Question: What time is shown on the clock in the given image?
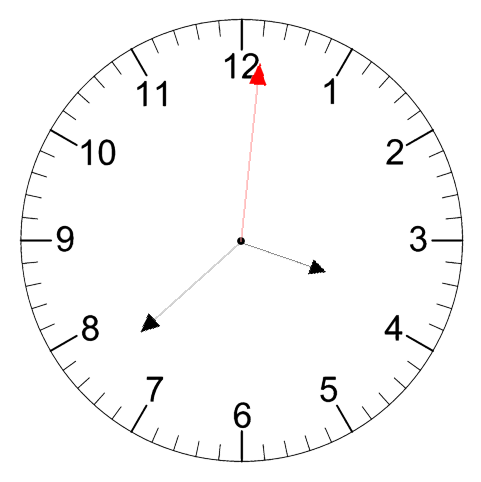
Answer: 03:38:01